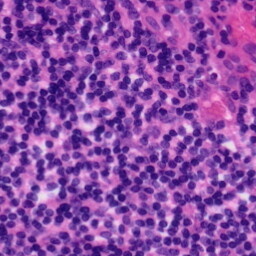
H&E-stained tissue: Tonsil